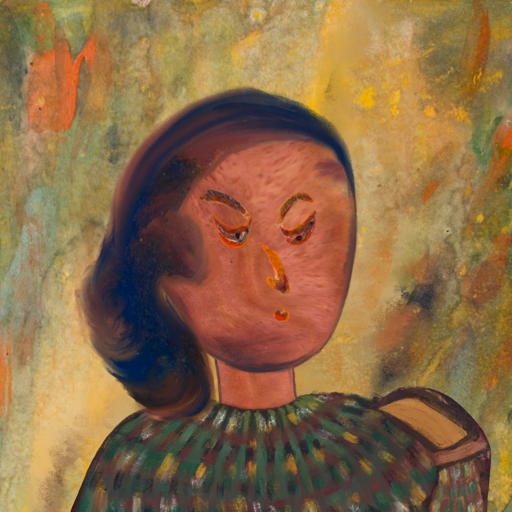
Background: Comrade, Head And Neck Side: Mother_And_Son_Mother, Face Side: Hypocrite, Bust: After_Raid, Hair Side: Mother_And_Son_Son, Head Accessory: Blank, Second Necklace: Blank, Necklace: Blank, Baby: Blank